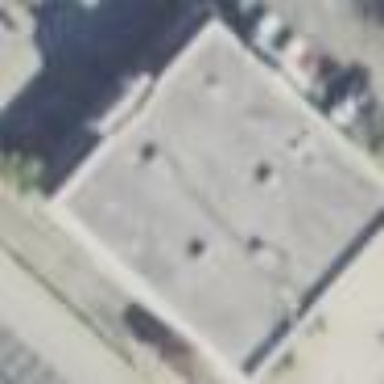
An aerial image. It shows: Building.